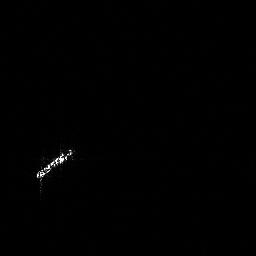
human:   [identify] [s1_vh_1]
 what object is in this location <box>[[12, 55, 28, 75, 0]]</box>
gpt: <ref>1 large ship at the left</ref>